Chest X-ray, PA view. Patient: 24 years old, sex F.
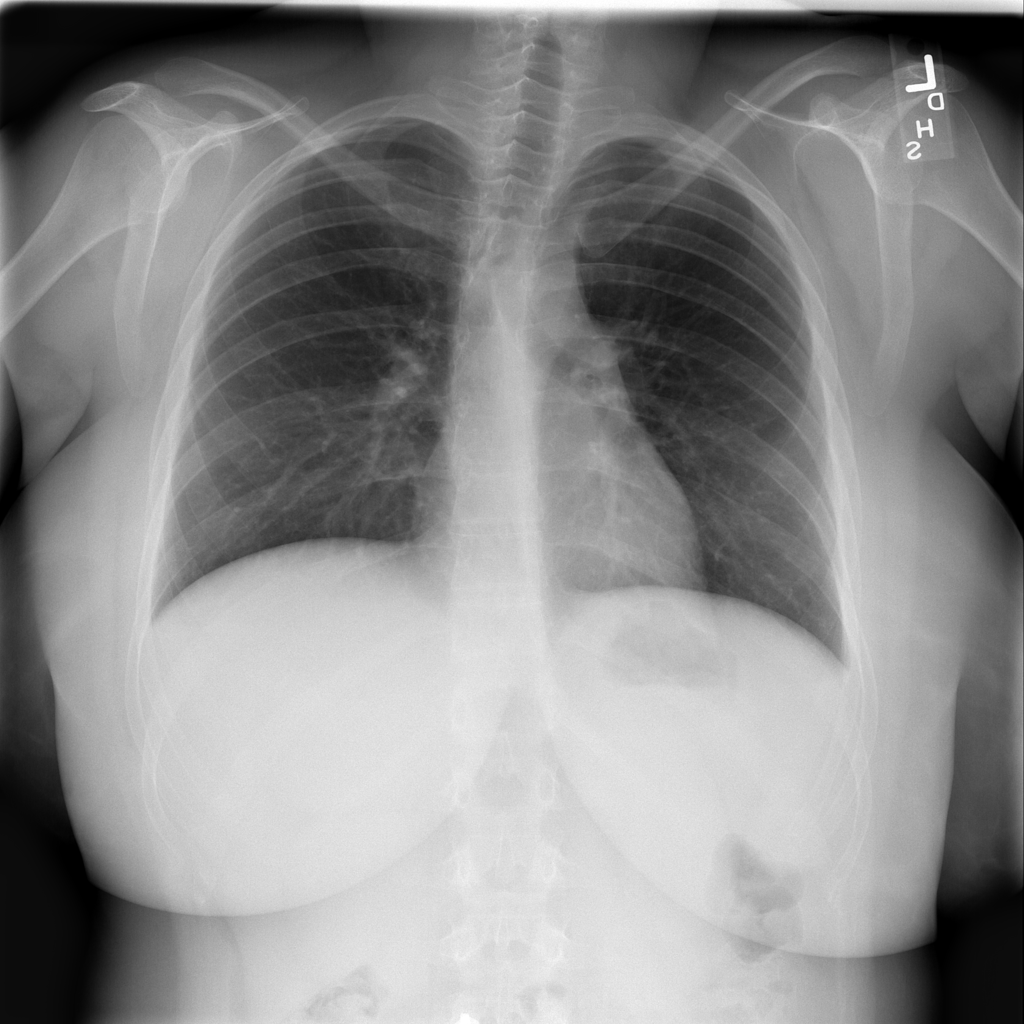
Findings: No Finding